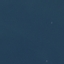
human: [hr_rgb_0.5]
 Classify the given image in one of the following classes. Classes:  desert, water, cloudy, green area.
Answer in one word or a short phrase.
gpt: water